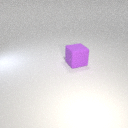
large purple rubber cube